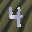
Label: 4